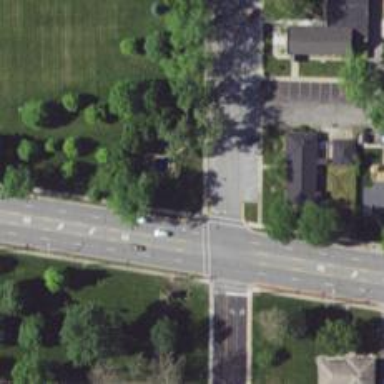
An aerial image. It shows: Footway.